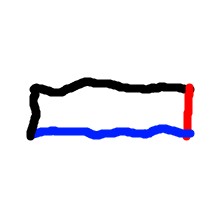
Shape: rectangle